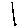
Label: line